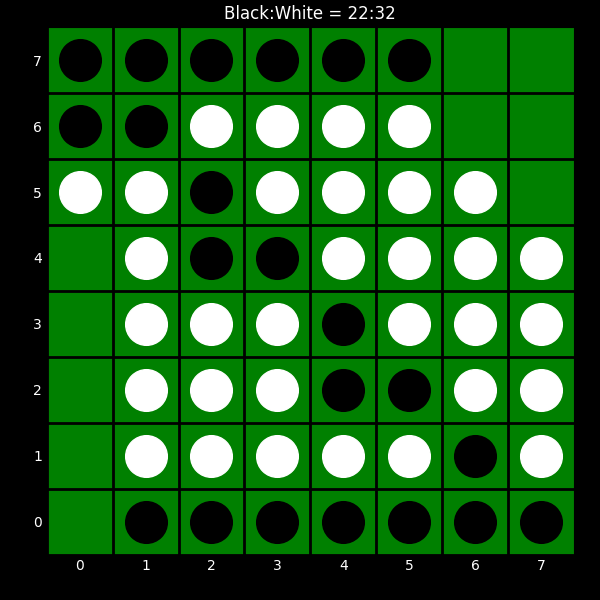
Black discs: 22
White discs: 32